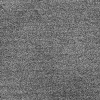
Atmospheric dust classification: dusty